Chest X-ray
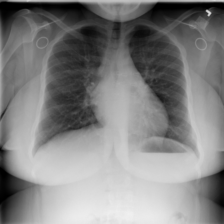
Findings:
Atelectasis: negative
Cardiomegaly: negative
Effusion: negative
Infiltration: negative
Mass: negative
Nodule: negative
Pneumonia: negative
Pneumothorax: negative
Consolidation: negative
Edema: negative
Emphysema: negative
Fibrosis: negative
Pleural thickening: negative
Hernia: negative